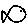
Label: fish